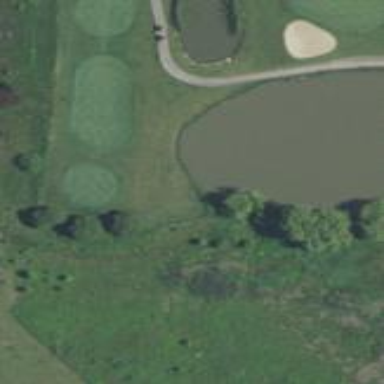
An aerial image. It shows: Rough area in golf course.